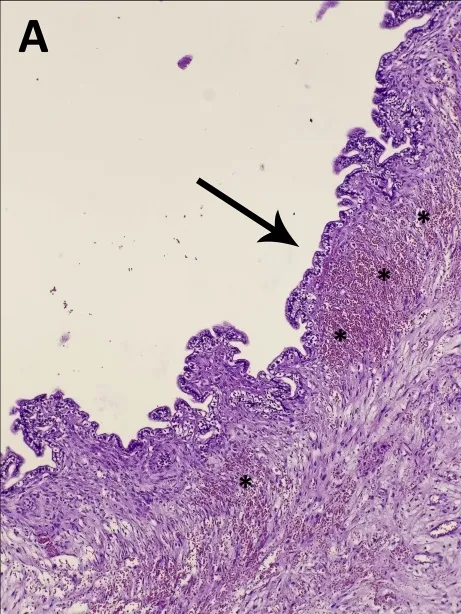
The microscopic appearance of the cyst's wall. Showing the ciliated columnar epithelium (arrow), the fibrous stroma beneath it, and ,the intensive vascularity.
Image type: pathology (h&e)